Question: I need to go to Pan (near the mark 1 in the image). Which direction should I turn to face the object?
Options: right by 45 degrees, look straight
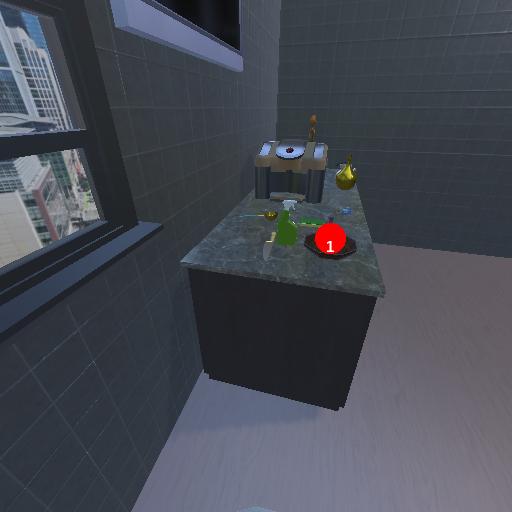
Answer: right by 45 degrees